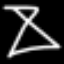
Label: hourglass